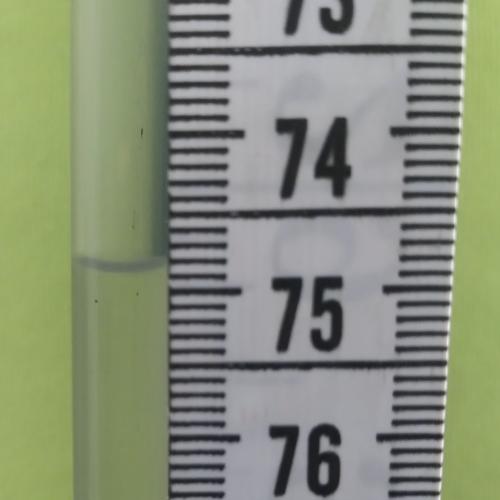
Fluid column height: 74.8 cm